Interaction volume radius: 5 \u00c5
Interaction volume height: 10 \u00c5
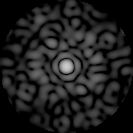
Disorder parameter: 0.8779